Interaction volume radius: 5 \u00c5
Interaction volume height: 25 \u00c5
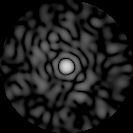
Disorder parameter: 0.8371